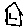
Label: house